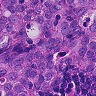
Metastatic tissue present: yes